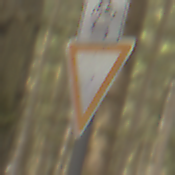
Verkehrszeichen: VorfahrtGewaehren
Zusatzzeichen oben: RichtungsangabeDurchPfeile9
Umgebung: Outdoor, Nature
Tageszeit: MorningAfternoon
Wetter: Overcast
Licht: Natural
Jahreszeit: Winter
Kontrast: LowContrast